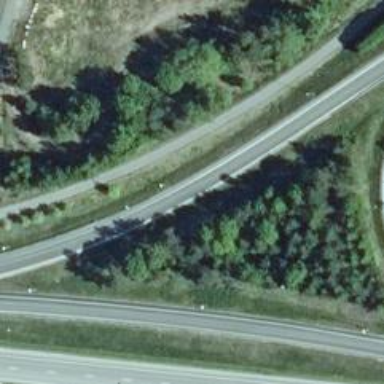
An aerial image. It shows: Asphalt motorway link.